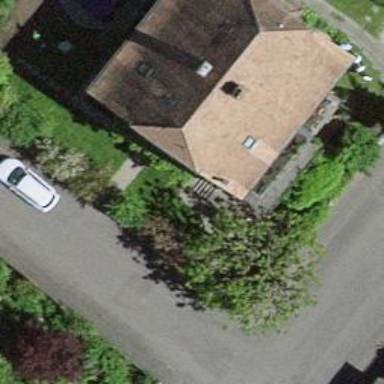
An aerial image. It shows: Detached building.